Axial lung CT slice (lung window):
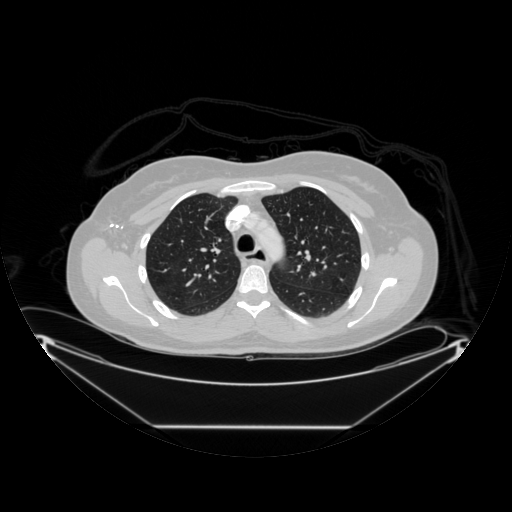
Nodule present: no